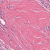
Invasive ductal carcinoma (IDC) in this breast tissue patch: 0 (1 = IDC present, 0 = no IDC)